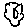
Label: flower